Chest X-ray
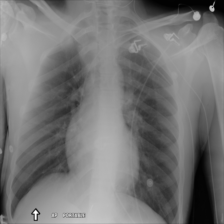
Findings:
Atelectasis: negative
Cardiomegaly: negative
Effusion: negative
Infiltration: negative
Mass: negative
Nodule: negative
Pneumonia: negative
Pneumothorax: negative
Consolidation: negative
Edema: negative
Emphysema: negative
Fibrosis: negative
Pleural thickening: negative
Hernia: negative